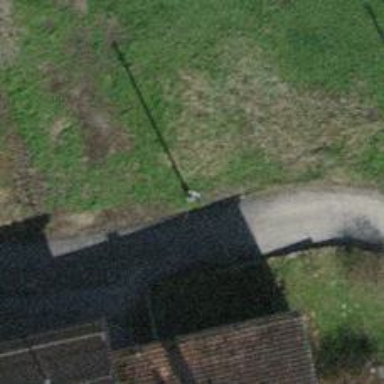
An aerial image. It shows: Minor power line.